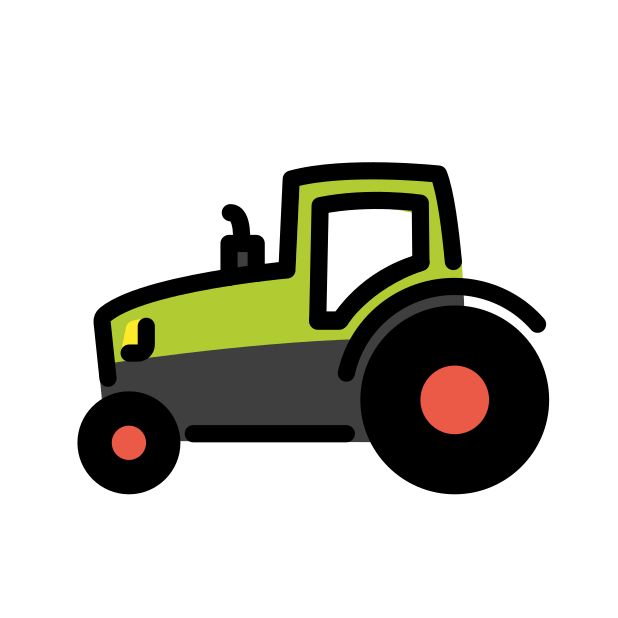
Emoji: 🚜
Name: tractor
Unicode: 0x1f69c